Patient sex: M
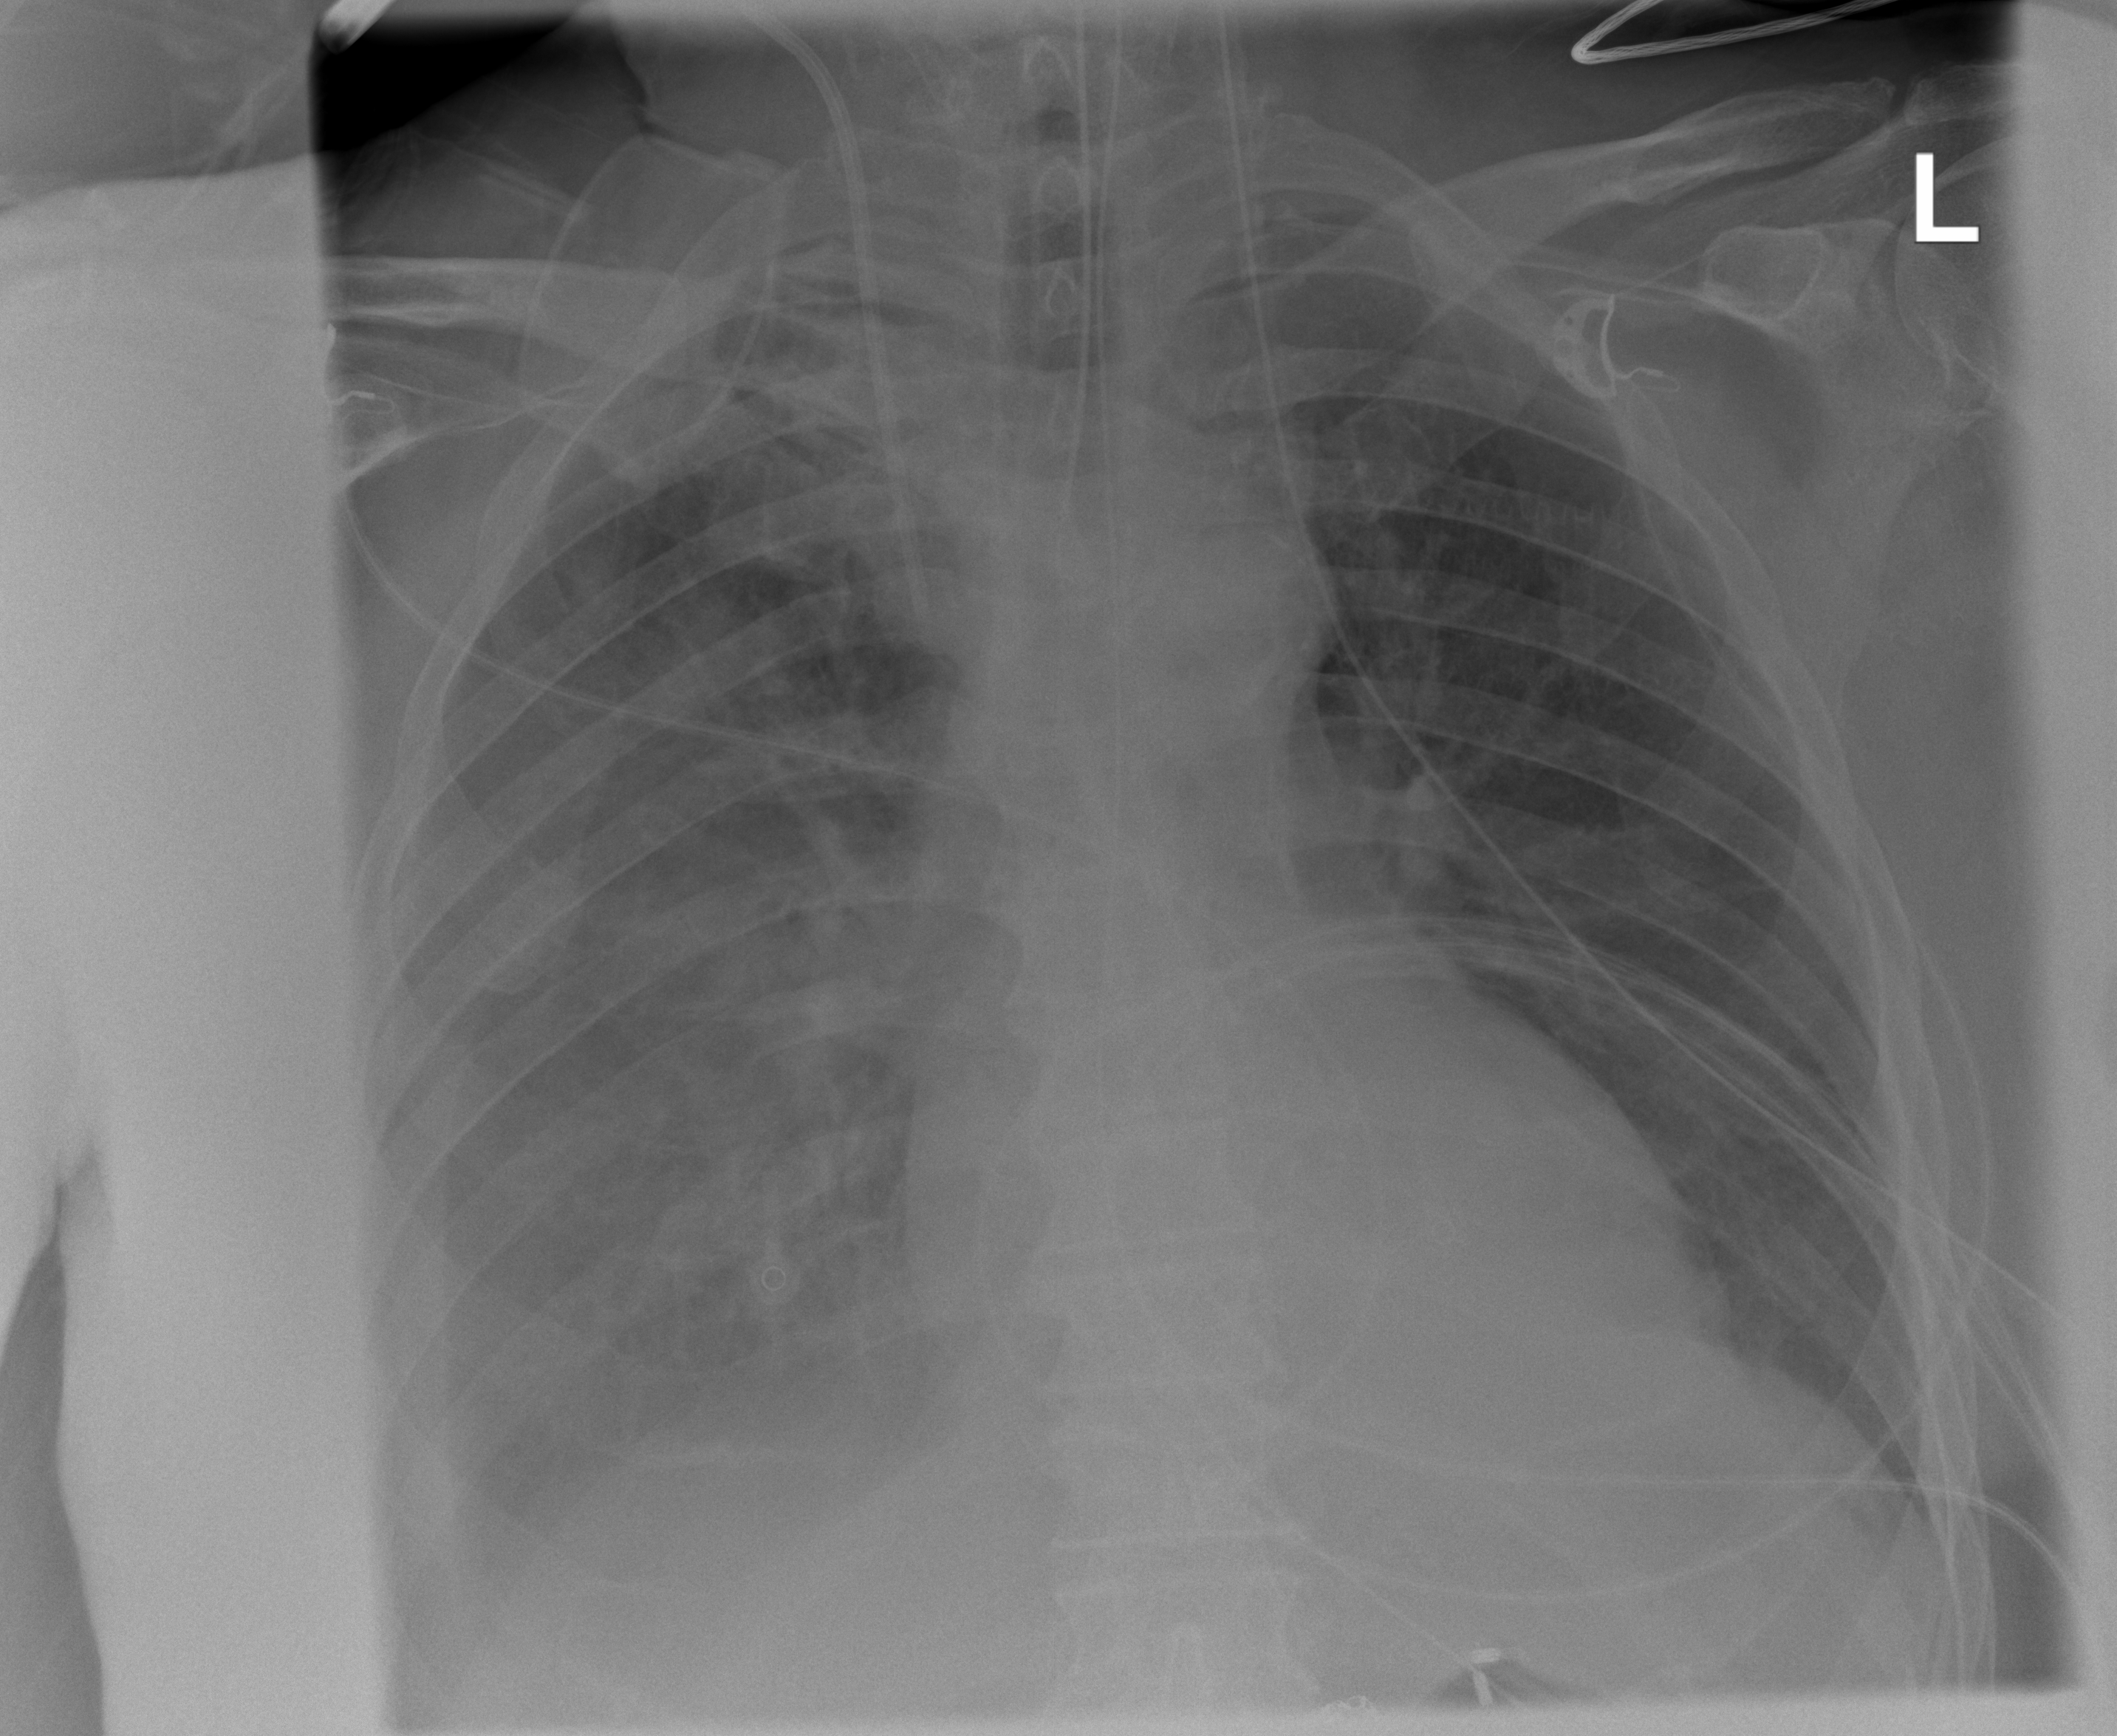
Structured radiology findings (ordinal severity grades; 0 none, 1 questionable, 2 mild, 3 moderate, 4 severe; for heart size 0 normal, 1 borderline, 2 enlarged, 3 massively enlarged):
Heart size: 1
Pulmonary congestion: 2
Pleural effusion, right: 2
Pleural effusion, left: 0
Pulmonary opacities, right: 2
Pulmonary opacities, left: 0
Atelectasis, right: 2
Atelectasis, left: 0